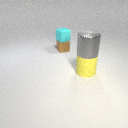
small cyan rubber cube above small brown rubber cube